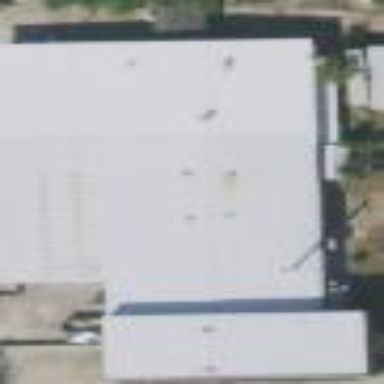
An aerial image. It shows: Warehouse building.